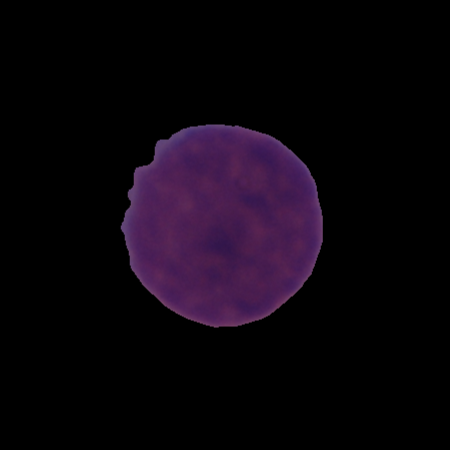
Label: cancer